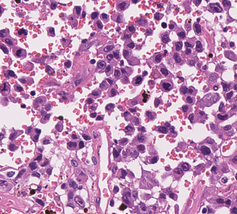
Tumor epithelial tissue: yes
Tumor-associated stroma tissue: no
Normal tissue: no